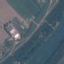
Land use / land cover class: River